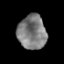
Tissue: prostate
Cell type: T cells
Senescence score: 0.3079
Nuclear area (px): 955
Mean DAPI intensity: 125.491